Question: It is my understanding that both are supposed to set environmental variables. But toggling between these two in django's 'manage.py' file leads to different outcomes.
'''
>>> help(os.environ.putenv)
putenv(name, value, /)
Change or add an environment variable
'''
If I edit the 'manage.py' file and change 'os.environ.setdefault' to 'os.environ.putenv', I get the following:

: Why does 'os.environ.setdefault' work in this case, but 'os.environ.putenv' does not work.
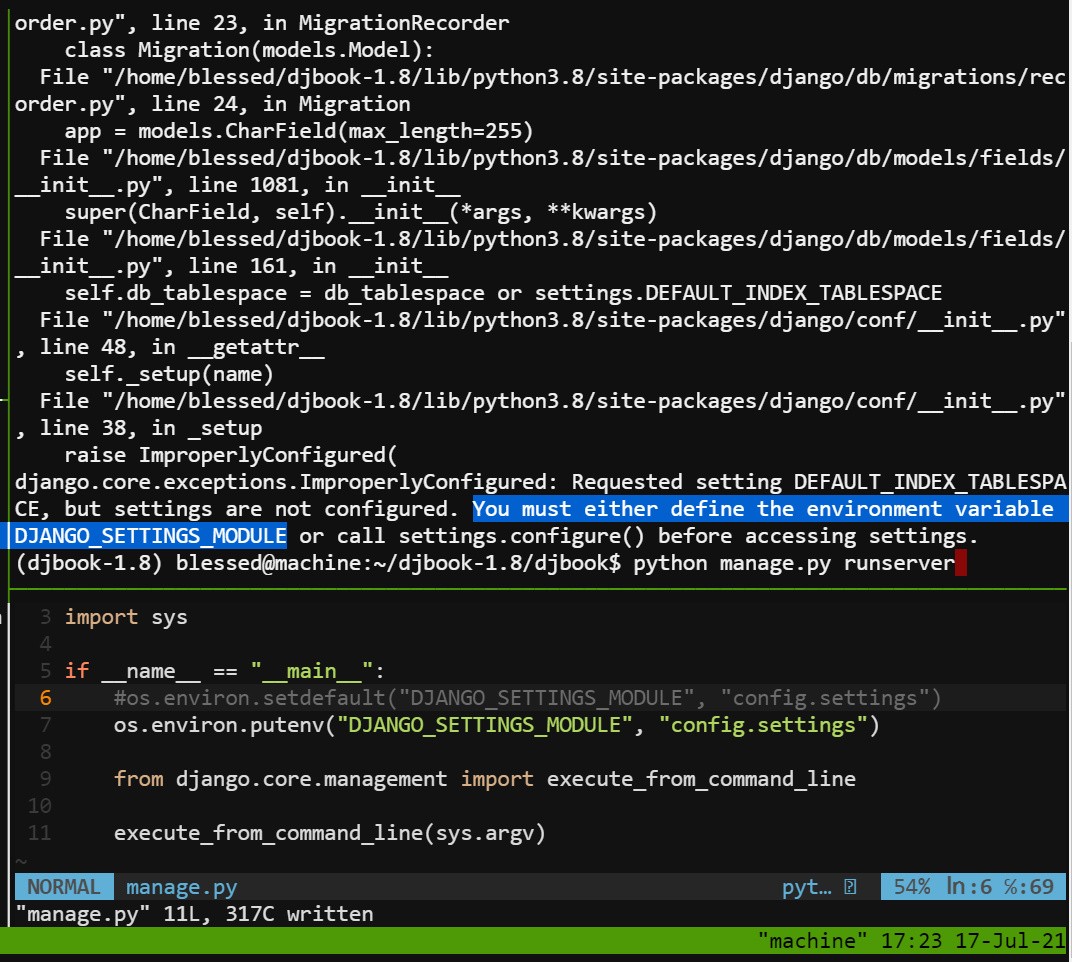
Answer: The main difference is that 'os.environ.setdefault' treats 'os.environ' as a python 'dict', while 'os.putenv' or 'os.environ.putenv' makes changes to the environment that affect subprocesses started with 'os.system()', 'os.popen()' or 'os.fork()' and 'os.execv()'. The documentation for <URL> notes the following about the relationship between 'os.environ' and 'os.putenv':
> Assignments to items in 'os.environ' are automatically translated into
corresponding calls to putenv(); however, calls to 'putenv()' don't
update 'os.environ', so it is actually preferable to assign to items of
os.environ.
Based on the above statement, updating the environment variables with 'os.putenv' does not necessarily update the 'os.environ' dictionary. Therefore, it comes down to how the environment variable in question is used. In the case of 'Django', the environment variable in question is accessed in the <URL> file with the following line of code:
'''
settings_module = os.environ.get(ENVIRONMENT_VARIABLE)
'''
Clearly, this line is treating 'os.environ' as a dictionary. Since changes made using 'os.putenv' don't affect this 'os.environ' dictionary, 'django' is not able to find the settings module (i.e. the 'settings_module' variable is equal to 'None').
In sum, if you want to update environment variables, it's more encompassing to use 'os.environ['VARIABLE'] = 'VALUE'' or 'os.environ.setdefault'. Because, as mentioned above, updating the 'os.environ' both updates the dictionary and also calls 'os.putenv'.